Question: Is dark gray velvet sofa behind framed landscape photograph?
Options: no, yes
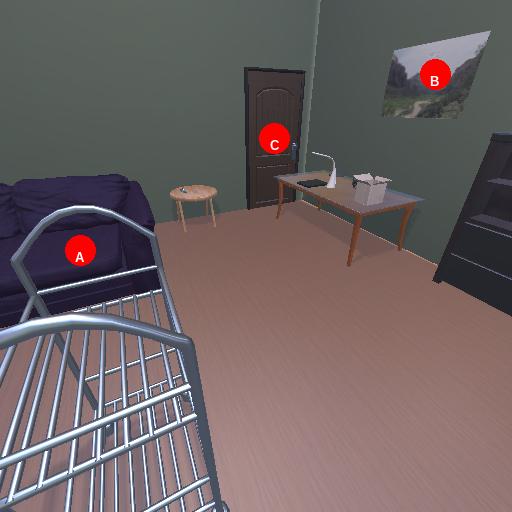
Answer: no